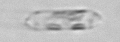
Label: Cerataulina_pelagica